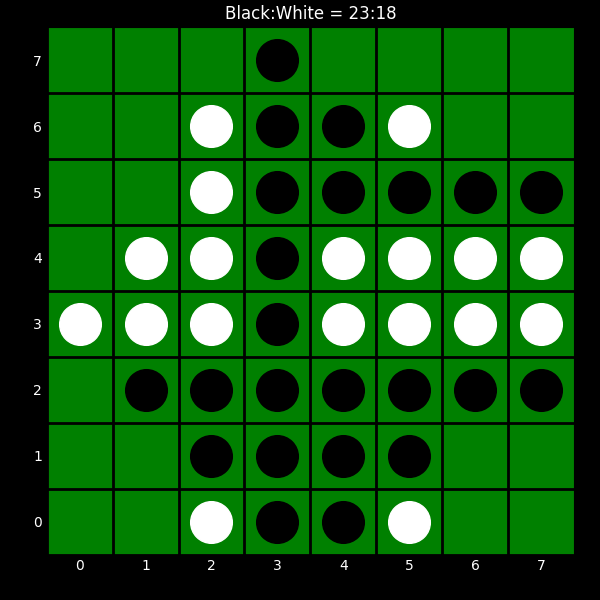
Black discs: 23
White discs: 18